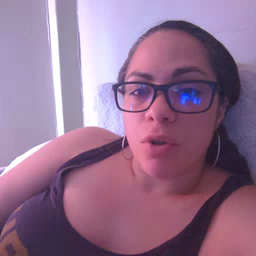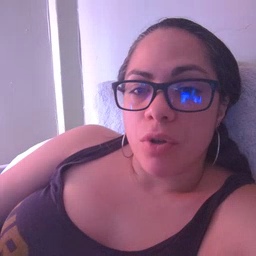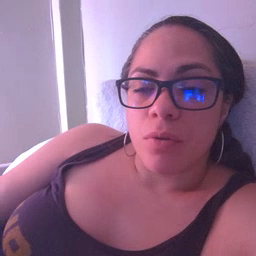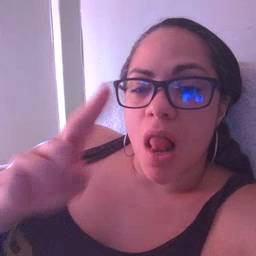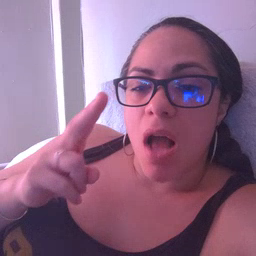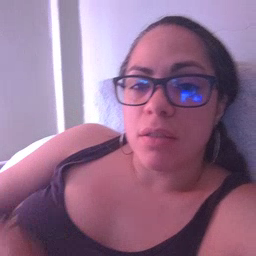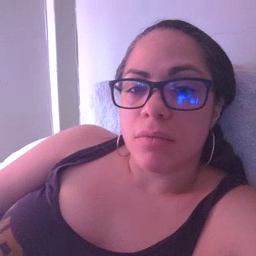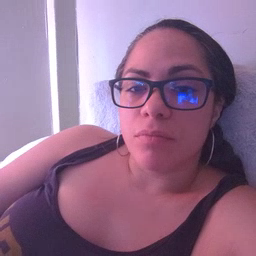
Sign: closet